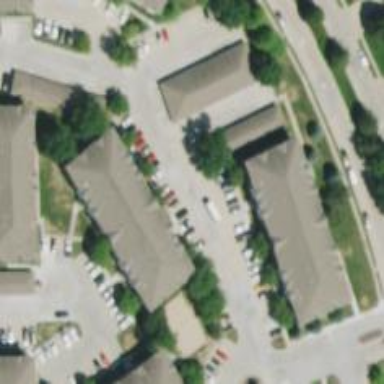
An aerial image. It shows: Living street.